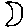
Label: moon